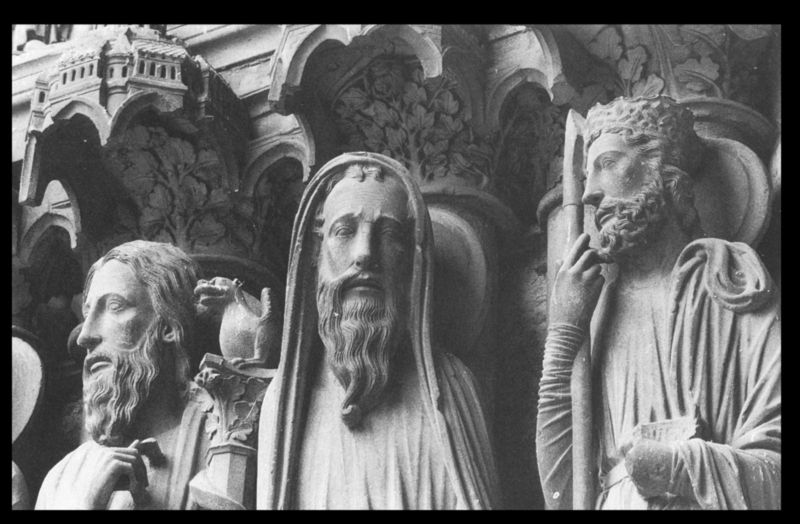
Titel: Maria-Triumph-Portal
Standort: Chartres, Notre-Dame (EU - F)
Schlagwörter: blätter, mann, menschen, ausschnitt, frankreich, männer, tier, bart, falten, kirche, gewand, lange haare, drei, blatt, krone, skulptur, statue, relief, stab, figuren, könig, detail, nische, dom, kathedrale, portal, gesims, skulpturen, mittelalter, heilige, drachen, drache, nischen, statur, langes haar, langhaarig